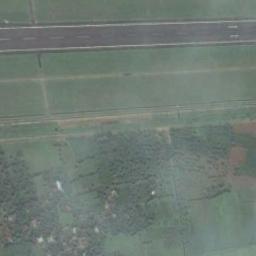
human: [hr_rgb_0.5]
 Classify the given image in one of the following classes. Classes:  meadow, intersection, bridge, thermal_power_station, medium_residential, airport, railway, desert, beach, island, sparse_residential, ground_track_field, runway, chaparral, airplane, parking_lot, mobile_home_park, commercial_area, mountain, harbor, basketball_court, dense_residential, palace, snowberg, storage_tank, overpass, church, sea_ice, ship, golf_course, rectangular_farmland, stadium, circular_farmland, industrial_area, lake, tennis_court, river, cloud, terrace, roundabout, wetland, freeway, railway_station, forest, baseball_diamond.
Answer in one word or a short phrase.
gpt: runway